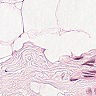
Metastatic tissue present: no